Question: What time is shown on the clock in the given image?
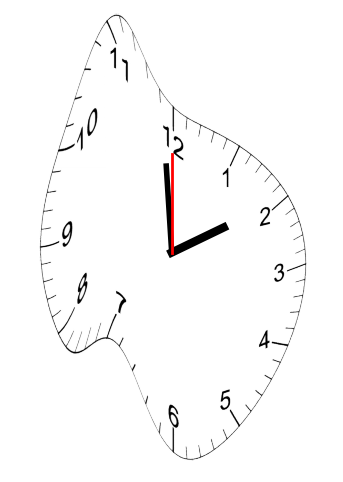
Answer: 01:59:00